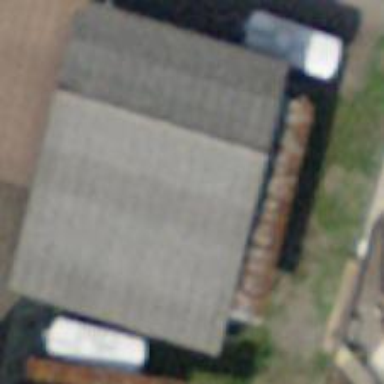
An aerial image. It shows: Barn.